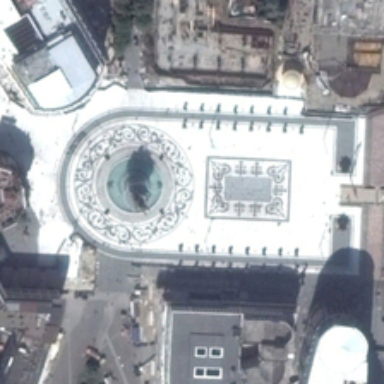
Several large buildings are around a white square .